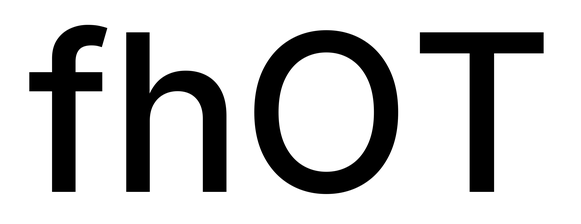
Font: Inter_Medium